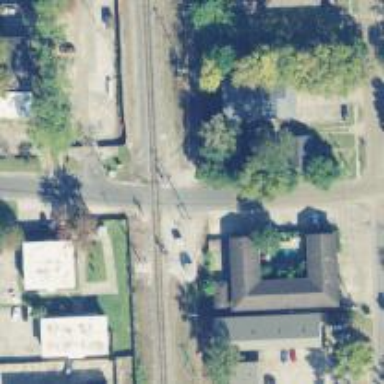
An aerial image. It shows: Railway level crossing.